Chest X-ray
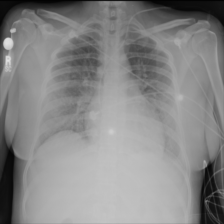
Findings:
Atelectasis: negative
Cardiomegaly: negative
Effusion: negative
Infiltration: positive
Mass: negative
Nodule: negative
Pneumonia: negative
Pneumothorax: negative
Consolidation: negative
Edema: negative
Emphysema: negative
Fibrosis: negative
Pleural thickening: negative
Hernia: negative